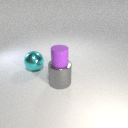
large cyan metal sphere behind large gray metal cylinder